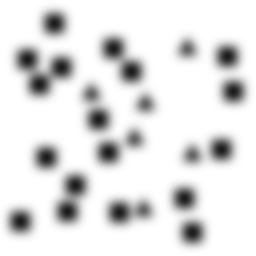
Squares: 18
Triangles: 6
Stars: 0
Total shapes: 24